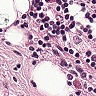
Metastatic tissue present: no